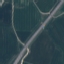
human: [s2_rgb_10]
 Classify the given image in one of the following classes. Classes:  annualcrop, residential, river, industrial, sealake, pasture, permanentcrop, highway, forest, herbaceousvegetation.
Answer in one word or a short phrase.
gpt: Highway